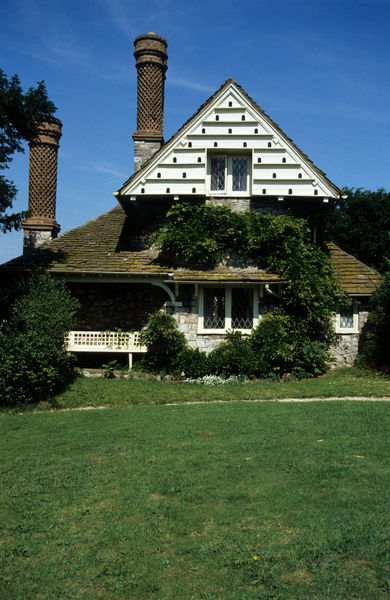
Titel: Model village, Einzelcottage
Künstler: John Nash
Standort: Bristol
Institution: Blaise Hamlet
Schlagwörter: baum, blau, himmel, weiß, wolken, bäume, dreieck, grün, stadt, braun, bunt, fenster, grau, hell, holz, mitte, schwarz, säulen, terasse, dach, gebäude, gras, haus, park, rasen, rot, weg, wiese, beige, hochformat, muster, architektur, stein, steine, natur, norden, busch, büsche, gebüsch, gitter, sträucher, land, pflanze, pflanzen, england, front, dachziegel, kamin, kamine, rund, schornstein, turm, garten, ranken, hellblau, balkon, terrasse, sommer, ansicht, fassade, zwei, dorf, giebel, mauer, schornsteine, ziegel, farbe, hecke, klein, bank, essen, wein, hoch, foto, fotografie, gemustert, veranda, wohnhaus, türme, groß, villa, bewachsen, efeu, farbfoto, landhaus, sparren, vordach, wohnen, holzhaus, schindeln, schindeldach, bund, bauwerk, bewuchs, aufriss, profanbau, satteldach, spitzgiebel, alkoven, spitzdach, einfamilienhaus, schronsteine, cottage, farbfotografie, stadr, rankt, wilder, blau fassade, kammin, kamiene, feranda